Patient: sex M, age 71
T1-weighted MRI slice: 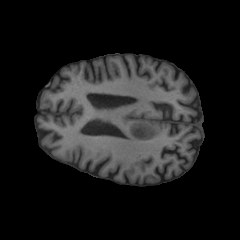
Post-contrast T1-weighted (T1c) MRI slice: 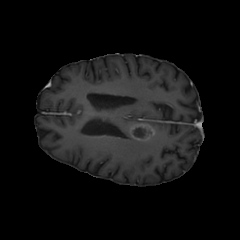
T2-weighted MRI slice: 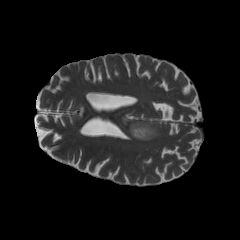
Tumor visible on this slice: yes
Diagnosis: Glioblastoma, IDH-wildtype
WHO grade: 4